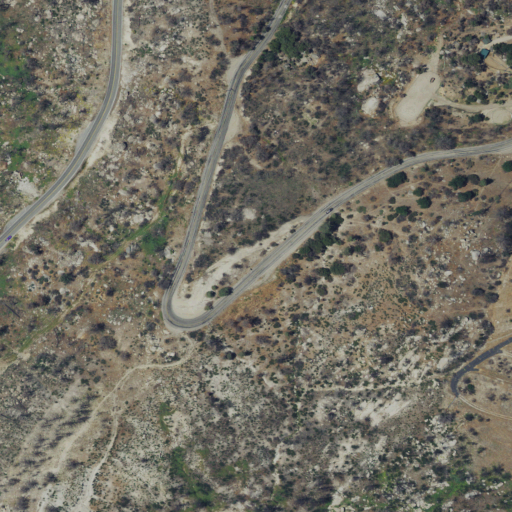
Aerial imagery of ridge(s) in California named Chalk Hill containing shrub, grassland, open development, low intensity development, evergreen forest, and medium intensity development